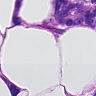
Metastatic tissue present: yes